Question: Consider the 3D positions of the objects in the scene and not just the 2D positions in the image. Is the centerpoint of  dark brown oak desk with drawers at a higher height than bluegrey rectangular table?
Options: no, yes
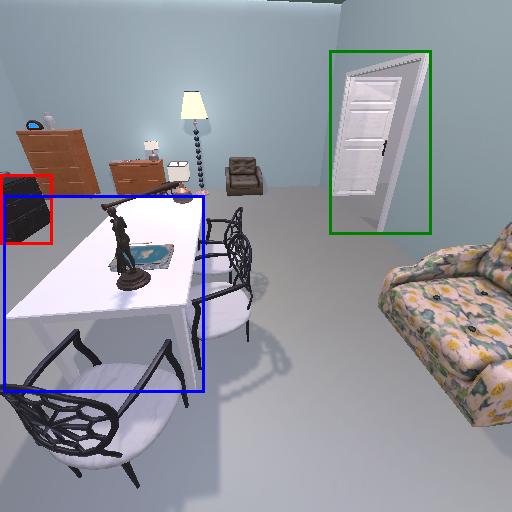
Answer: no